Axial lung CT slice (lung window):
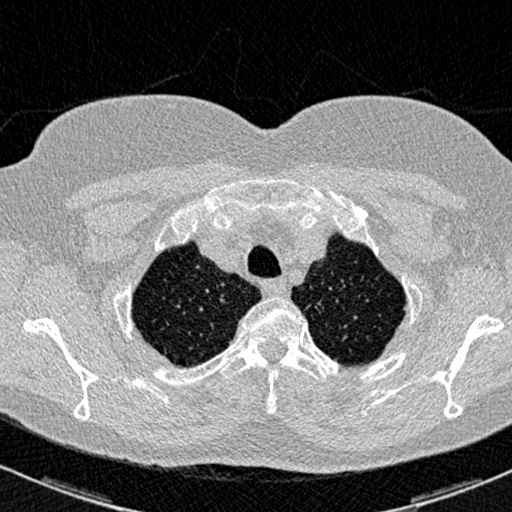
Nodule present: no